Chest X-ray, AP view. Patient: 46 years old, sex M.
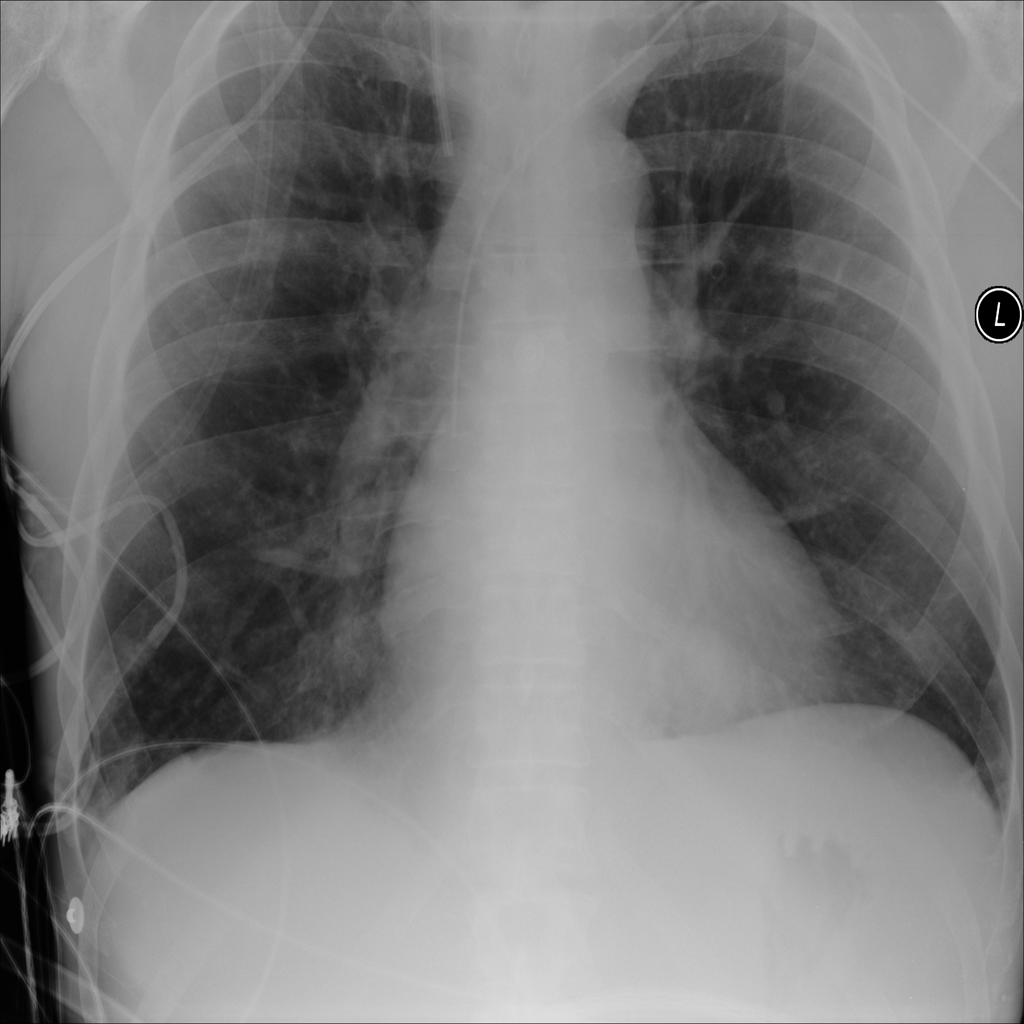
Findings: Atelectasis, Infiltration